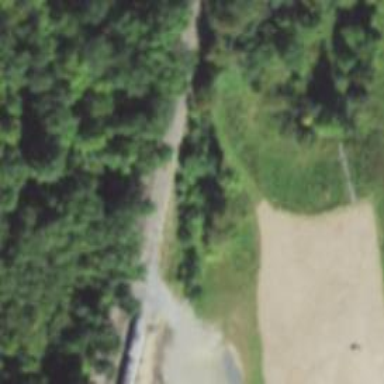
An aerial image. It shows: Disused railway.